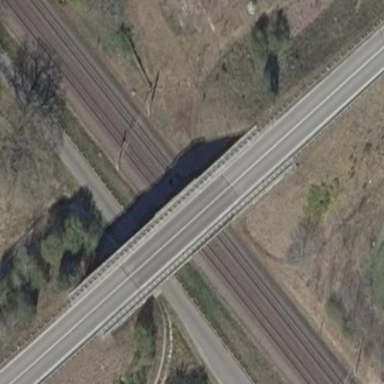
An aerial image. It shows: Man-made bridge.